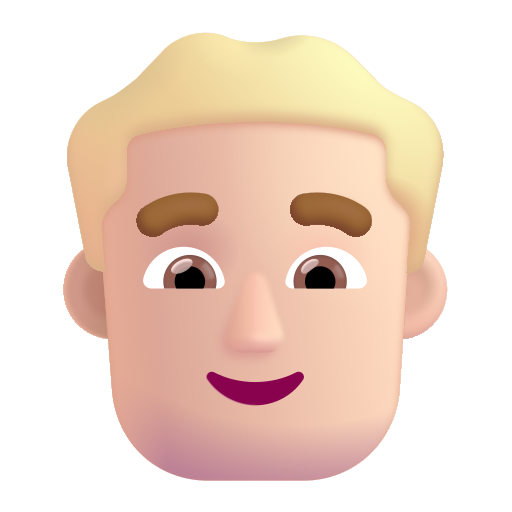
man blonde hair color light